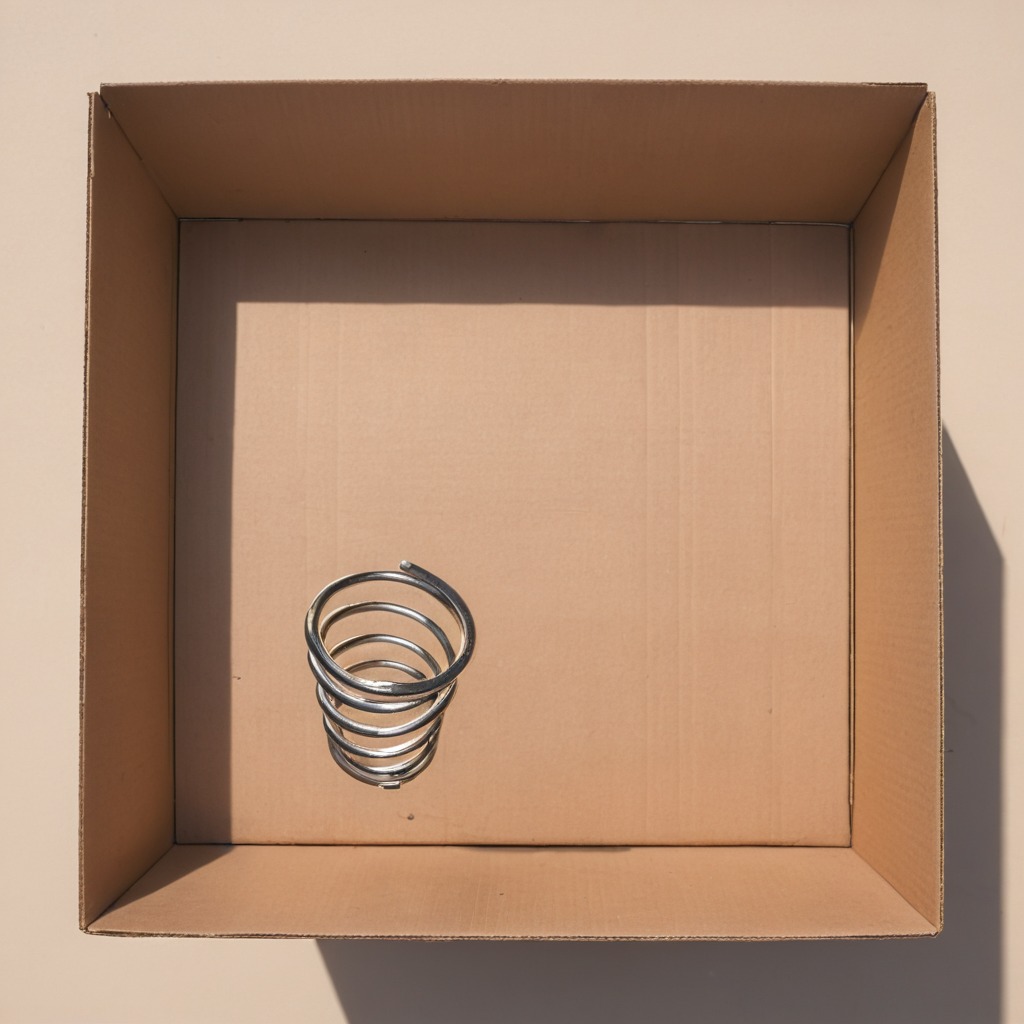
A coiled metal spring is lying on the cardboard box surface.